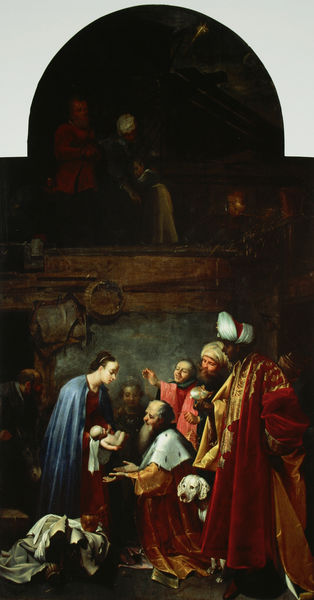
Titel: Die Anbetung der Könige
Künstler: Ulrich Loth
Standort: München
Institution: Dom zu Unserer Lieben Frau
Schlagwörter: blau, dunkel, gemälde, hand, himmel, mann, nackt, schatten, umhang, weiß, gelb, menschen, braun, bunt, frau, grau, hell, holz, hut, licht, männer, profil, raum, schwarz, szene, dach, hund, rot, tier, tuch, beige, malerei, bart, gesichter, wand, arm, bibel, diener, geschichte, halten, hermelin, kleidung, kragen, pelz, samt, schädel, stehen, stein, vollbart, gesten, hände, hütte, boden, gewand, gold, mantel, stoff, tücher, decke, drei, eltern, familie, gewänder, kind, mutter, blatt, rosa, seide, kinder, schuppen, engel, bogen, baby, rundbogen, könig, tafel, detail, aufrecht, korb, zeigen, tor, neger, offen, glaube, orient, religion, palast, stern, amme, schlicht, jungfrau, knien, mäntel, herrscher, beten, altar, aufmerksamkeit, halbrund, besuch, beugen, afrikaner, schwarzer, mensche, christus, jesus, barhäuptig, hilfe, knieend, andacht, begegnung, religiös, weihrauch, stall, umhänge, mohr, himel, könige, königlich, macht, heilige, kirchlich, anbeten, verehrung, heilig, taufe, maria, anbetung, heilung, heiland, mutter gottes, gabe, turban, hirten, sakral, christentum, weise, ros, kasper, schatz, altarbild, holzbalken, josef, joseph, kniefall, turbane, treue, geburt, krippe, wiege, tryptichon, weihnachten, heilige familie, jesuskind, tabernakel, prunkvoll, geburt christi, geburt jesu, geschenke, überreichen, figurengruppe, huldigen, caspar, gaben, morgenland, zugeneigt, dreikönige, aötar, biblische szene, bethlehem, myrrhe, heilige drei könige, balthasar, kaspar, melchior, myrre, jesu geburt, preisen, baltasar, anbetung der könige, heilge, morgenstern, beteb, kniened, windeln, drei weise, drei weise aus dem morgenland, drei weisen, erbitten, erhörung, gläbe, heilungssymbol, köig, liebessymbol, naugeborenes, reinheitssymbol, weihhrauch, männer orient, heilige 3 könige, frei könige, känige, melcheor, ##gold, jose